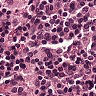
Metastatic tissue present: no